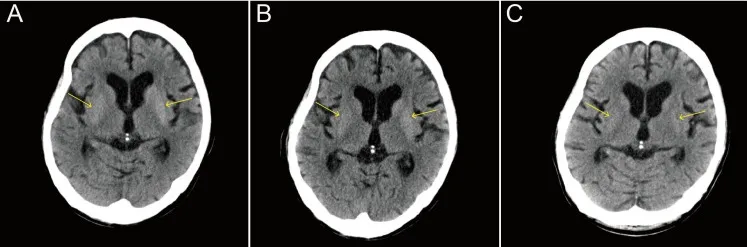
CT images. CT showed hyperdensity in the bilateral putamen (arrow). On day 75, hyperdensity in the bilateral putamen was attenuated compared with that on days 1 and 2. The number of days was counted from the date of first admission.
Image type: radiology (ct)